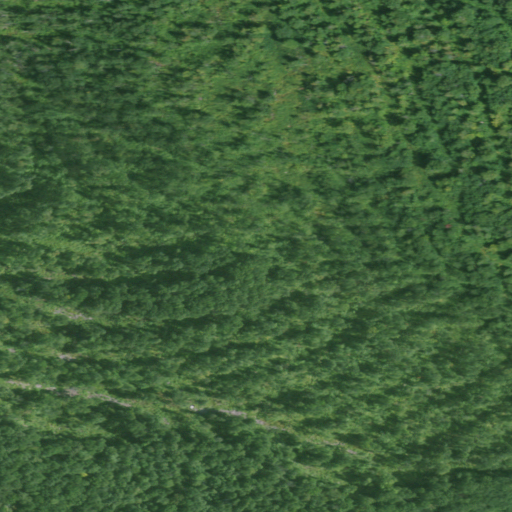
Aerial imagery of mountain in New York named Figure Eight Mountain containing deciduous forest, mixed forest, shrub, and evergreen forest